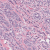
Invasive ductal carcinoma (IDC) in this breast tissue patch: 1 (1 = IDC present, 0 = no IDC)